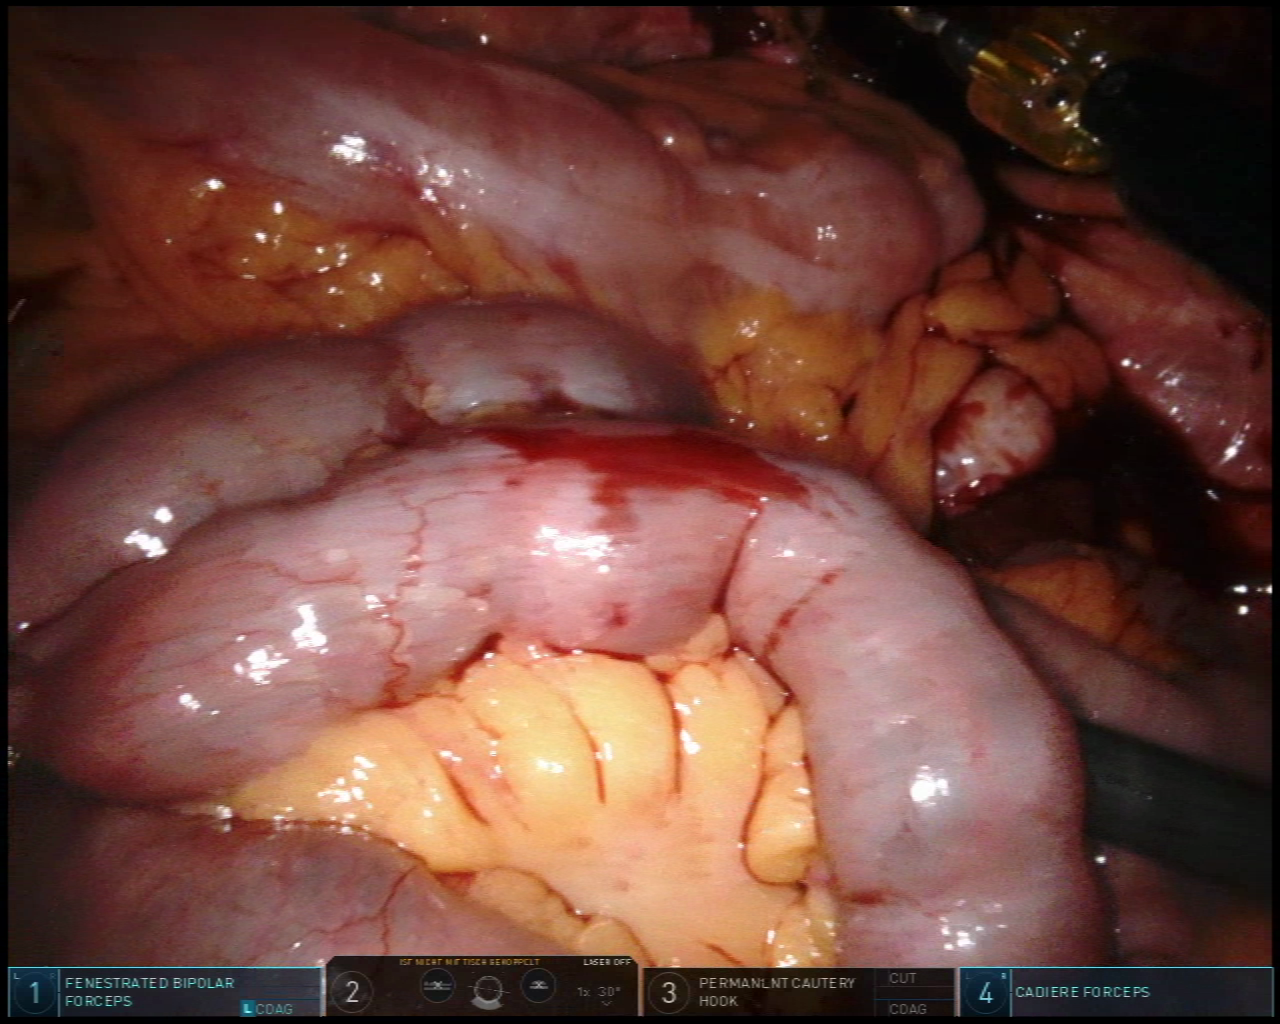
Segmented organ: colon
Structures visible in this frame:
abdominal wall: no
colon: yes
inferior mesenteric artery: no
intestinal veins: no
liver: no
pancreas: no
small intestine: yes
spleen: no
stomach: no
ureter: no
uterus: no
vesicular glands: no